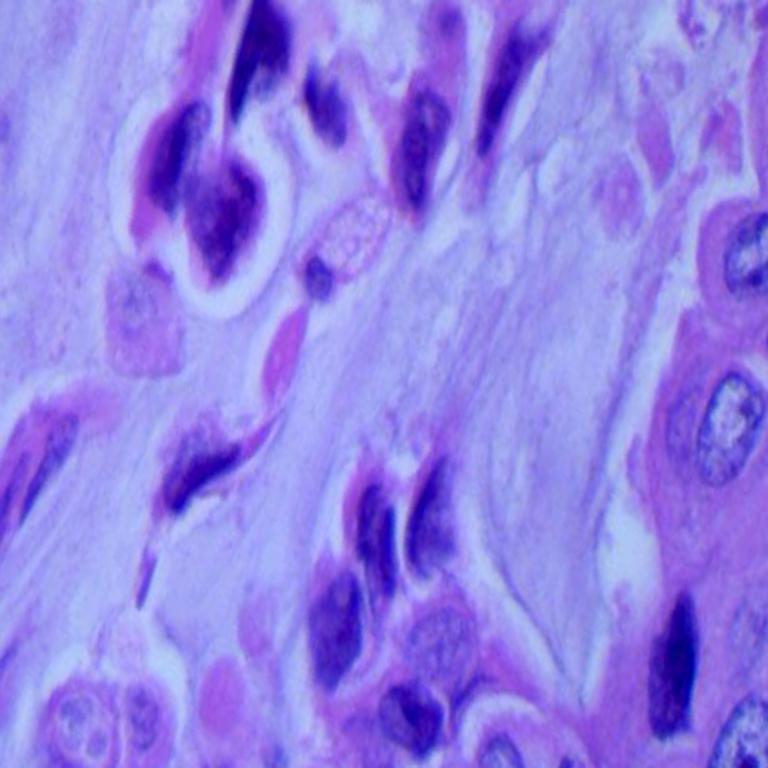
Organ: lung
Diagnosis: adenocarcinomas